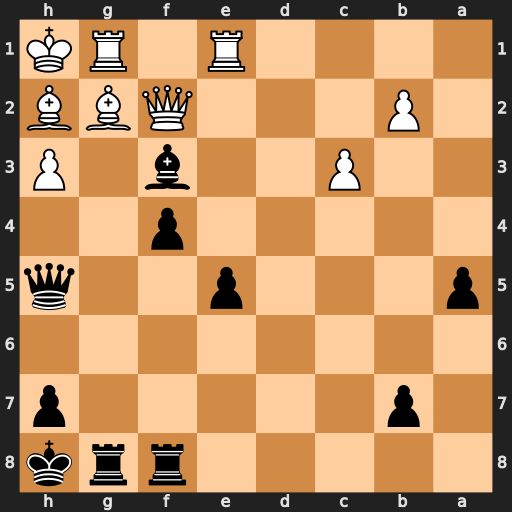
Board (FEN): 5rrk/1p5p/8/p3p2q/5p2/2P2b1P/1P3QBB/4R1RK
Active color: b
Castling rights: -
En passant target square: -
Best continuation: Rxg2 Rxg2 Rg8